Question: I'm trying to make a script that checks, if a user has the right age before joining a team. If the user age doesn't match the team age, the script should stop at this page, and require the user to click the button "BackToLastPageBtn" go back to the previous page, which uses a variable called "BackToLastPage", which gets its value from 'Session["currentUrl"]', before it is reset at Page_load.
The problem is, that it tells me the value is null, when clicking the button.
I don't know why it is null, when i add the value to "BackToLastPage", BEFORE resetting Session["currentUrl"]. I hope someone can tell me, and guide me in the right direction.
'''
public partial class JoinTeam : System.Web.UI.Page
{
//Defining Go back variable
private string BackToLastPage;
protected void Page_Load(object sender, EventArgs e)
{
int BrugerId = Convert.ToInt32(Session["BrugerId"]);
int TeamId = Convert.ToInt32(Request.QueryString["HoldId"]);
//Adding value to go back variable from sessionurl
BackToLastPage = (string)Session["CurrentUrl"];
//Resets sessionurl.
Session["CurrentUrl"] = null;
if (Session["brugerId"] != null)
{
if (ClassSheet.CheckIfUserAgeMatchTeamAge(BrugerId, TeamId))
{
ClassSheet.JoinATeam(BrugerId, TeamId);
if (BackToLastPage != null)
{
//Uses the new savedUrl variable to go back to last page.
Response.Redirect(BackToLastPage);
}
else
{
Response.Redirect("Default.aspx");
}
}
else
{
AgeNotOk.Text = "Du har ikke den rigtige alder til dette hold";
}
}
else
{
//Not saving last page. Need to find solution.
Response.Redirect("Login.aspx");
}
}
//NOT WORKING...
protected void BackToLastPageBtn_Click(object sender, EventArgs e)
{
//Go back button
//Response.Write(BackToLastPage);
Response.Redirect(BackToLastPage);
}
}
'''

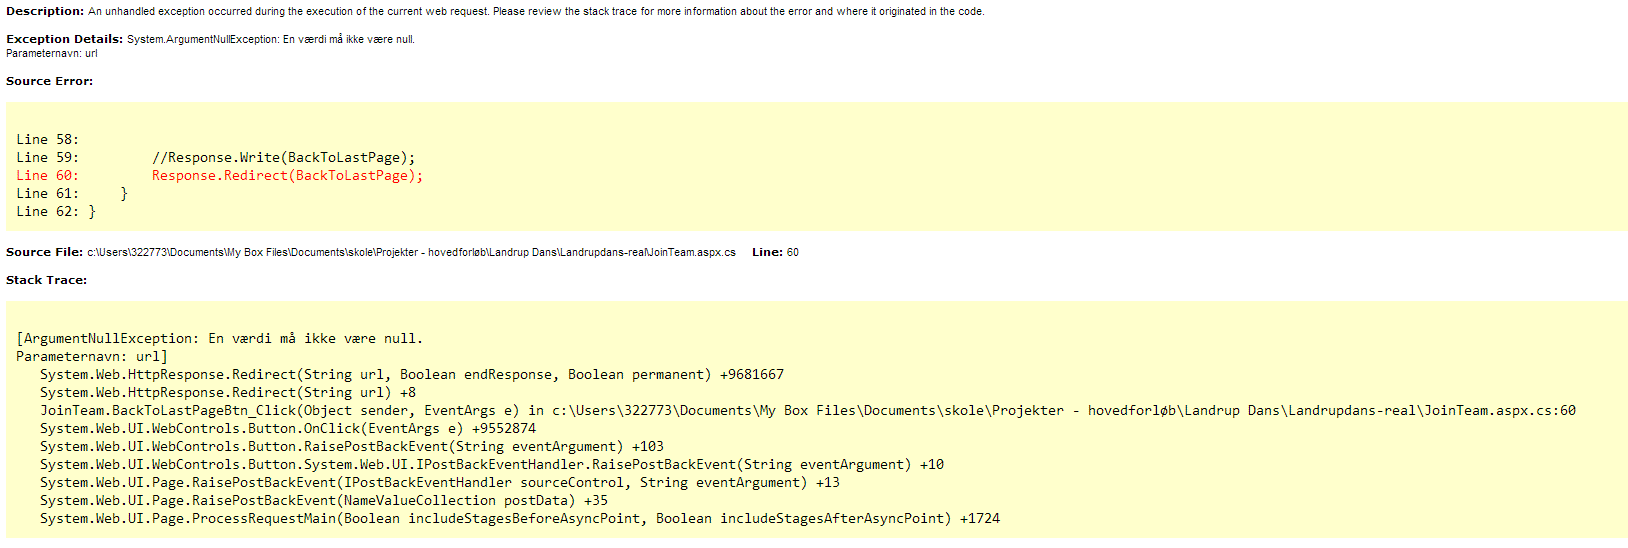
Answer: Since you are setting session["CurrentURL"] to null in page_load. When the event is fired it no longer exists. Below is code that i got it working. I had to cut some of your code out since i dont have the definition of all your classes. Private properties do not persist through postbacks. If you wanted it to work the way you have it, you should save the previoius url in a hidden field on the page itself.
Page One:
'''
protected void Page_Load(object sender, EventArgs e)
{
Session["CurrentUrl"] = Request.Url.ToString();
Response.Redirect("~/SecondPage.aspx");
}
'''
Page Two:
'''
private string BackToLastPage { get { return (Session["CurrentUrl"] == null) ? "" : Session["CurrentUrl"].ToString(); } }
protected void Page_Load(object sender, EventArgs e)
{
int BrugerId = Convert.ToInt32(Session["BrugerId"]);
int TeamId = Convert.ToInt32(Request.QueryString["HoldId"]);
if (Session["brugerId"] != null)
{
//CUT CODE OUT DONT HAVE YOUR DEFINITIONS
Response.Write("brugerid was not null");
}
}
protected void BackToLastPageBtn_Click(object sender, EventArgs e)
{
//YOU SHOULD SET THE CURRENT URL TO NULL HERE.
string tempUrl = BackToLastPage;
Session["CurrentUrl"] = null;
Response.Redirect(tempUrl);
}
'''
You can also try this, Store the return url in a hiddenfield and only set it if it is not a page postback:
Markup HTML:
'''
<form id="form1" runat="server">
<div>
<asp:Button ID="btnOne" runat="server" OnClick="BackToLastPageBtn_Click" Text="Button One" />
<asp:HiddenField ID="hfPreviousUrl" runat="server" />
</div>
</form>
'''
Code Behind:
'''
private string BackToLastPage //THIS WILL NOW PERSIST POSTBACKS
{
get { return hfPreviousUrl.Value; }
set { hfPreviousUrl.Value = value;}
}
protected void Page_Load(object sender, EventArgs e)
{
if(!Page.IsPostBack)//THIS PREVENTS THE VALUE FROM BEING RESET ON BUTTON CLICK
BackToLastPage = (string)Session["CurrentUrl"];
int BrugerId = Convert.ToInt32(Session["BrugerId"]);
int TeamId = Convert.ToInt32(Request.QueryString["HoldId"]);
//Resets sessionurl.
Session["CurrentUrl"] = null;
if (Session["brugerId"] != null)
{
Response.Write("brugerID was not null");
}
else
{
//REMOVED FOR TEST PURPOSES
//Response.Redirect("Login.aspx");
}
}
protected void BackToLastPageBtn_Click(object sender, EventArgs e)
{
Response.Redirect(BackToLastPage);
}
'''